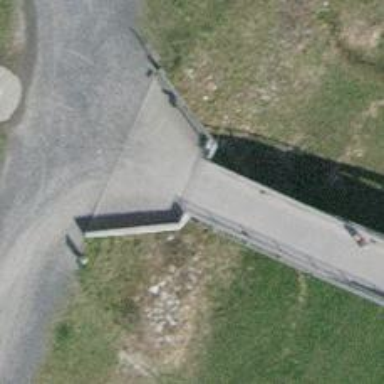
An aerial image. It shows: Asphalt track on grade1 bridge. It is meant for agricultural vehicles.